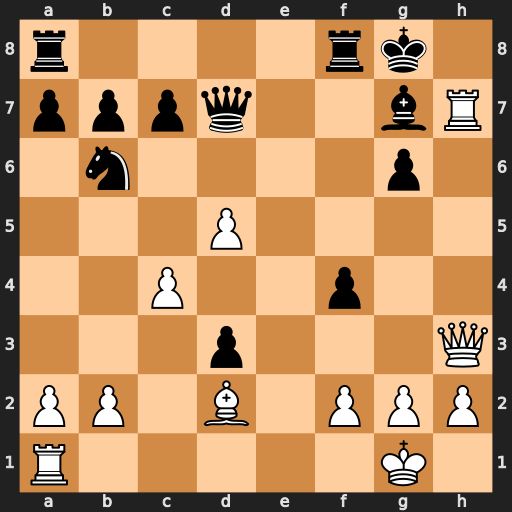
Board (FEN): r4rk1/pppq2bR/1n4p1/3P4/2P2p2/3p3Q/PP1B1PPP/R5K1
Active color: w
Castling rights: -
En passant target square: -
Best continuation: Bc3 Bxc3 Rxd7